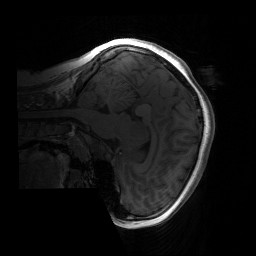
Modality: T1w
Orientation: sagittal
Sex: female
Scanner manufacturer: siemens
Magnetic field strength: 3 T
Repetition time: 1.9 s
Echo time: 0.00243 s